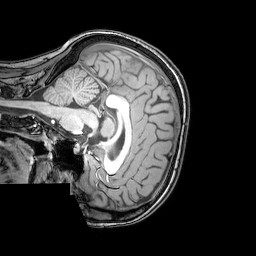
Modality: T1w
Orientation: sagittal
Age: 26
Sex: female
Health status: healthy
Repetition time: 0.081 s
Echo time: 0.037 s